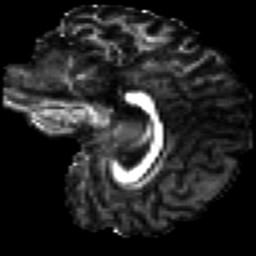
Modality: FA
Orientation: sagittal
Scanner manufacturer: siemens
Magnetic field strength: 3 T
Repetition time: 7.8 s
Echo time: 0.09 s